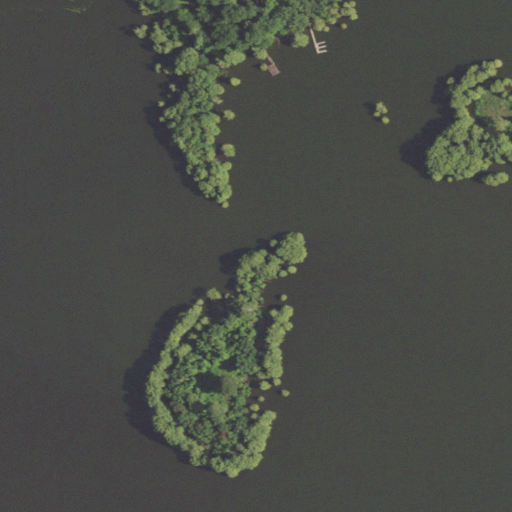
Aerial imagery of island in Louisiana named Bird Islands containing open water, woody wetlands, mixed forest, evergreen forest, herbaceous wetlands, grassland, deciduous forest, and open development